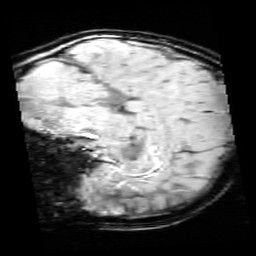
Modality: SWI
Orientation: sagittal
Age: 10
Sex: female
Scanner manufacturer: siemens
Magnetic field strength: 3 T
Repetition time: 0.027 s
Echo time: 0.02 s